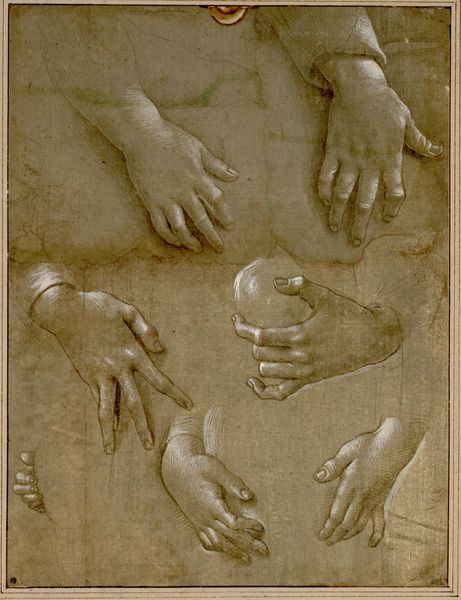
Titel: Sieben Handstudien. (Im Zentrum hält eine Hand einen Apfel; im unteren linken Teil eine Hand mit dem ganzen Arm und Schulter; darunter ein Engelskopf; die zwei Hände rechts oben scheinen einen Bauch zu halten)
Künstler: Raffaellino del Garbo
Standort: Wien
Institution: Albertina, Wien
Schlagwörter: gemälde, hand, haut, schatten, weiß, bewegung, daumen, finger, kreide, licht, skizze, zeichnung, ball, arm, barock, halten, mensch, ärmel, fünf, gesten, hände, gold, kind, paar, apfel, füße, gelenke, position, studie, übung, formen, schattierung, zeigefinger, detail, knöchel, nagel, nägel, griff, knochen, spiel, kohle, plastisch, radierung, greifen, kugel, fleck, studien, fingernägel, spreizen, sieben, dürer, abdruck, gespenstisch, kaltnadel, ruhend, handrücken, fingernagel, mittelfinger, finder, gespreitzt, umklammernd, verknöchert, kleinerfinger, giff, tromp-l´oix, lithografien